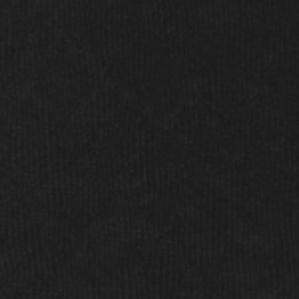
Label: frost